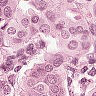
Metastatic tissue present: yes